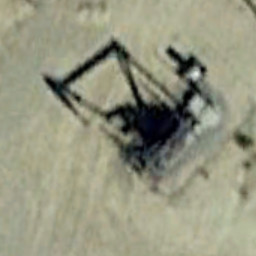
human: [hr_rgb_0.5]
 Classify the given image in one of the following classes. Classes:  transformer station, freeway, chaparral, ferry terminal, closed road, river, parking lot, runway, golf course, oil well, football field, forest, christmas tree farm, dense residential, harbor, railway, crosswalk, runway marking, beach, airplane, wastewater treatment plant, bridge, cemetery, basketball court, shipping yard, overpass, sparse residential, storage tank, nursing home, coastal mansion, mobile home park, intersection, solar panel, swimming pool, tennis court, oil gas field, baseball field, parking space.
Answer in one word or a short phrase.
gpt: oil well